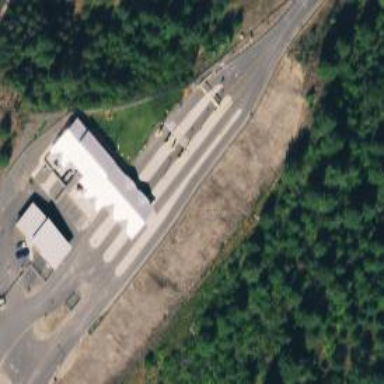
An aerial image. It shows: Border control barrier.